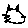
Label: cat